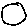
Label: moon